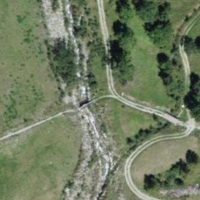
EUNIS habitat code: 24
Species observed at this site:
Clinopodium alpinum
Graphosoma italicum
Helix pomatia